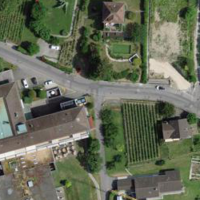
EUNIS habitat code: 55
Species observed at this site:
Jasminum nudiflorum
Cercis siliquastrum